Question: I'm using custom cell in UITableView to display records. I have customized the custom cell delete button while editing and making that button for selection and deselection. The Problem here is while scrolling the tableview I am getting duplicate selection and deselection on button. I have shared the image of selection also.
Please let me know where I have to handle the scrolling issue on selection and deselection of UITableViewCell
Thanks in Advance!
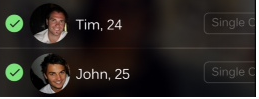
Answer: You can check the selection and replace the button image or image
'''
imgIconNormal = [UIImage imageNamed:@"icon_mark.png"];
imgIconSelected = [UIImage imageNamed:@"icon_mark_selected.png"];
'''
in CellForRowAtindexPath
'''
BOOL selected = [[tableView indexPathsForSelectedRows] containsObject:indexPath];
UIImageView *img = (UIImageView *)[cell viewWithTag:1];
img.image = selected ? imgIconSelected : imgIconNormal;
'''
and On selection
'''
- (void)tableView:(UITableView *)tableView didSelectRowAtIndexPath:(NSIndexPath *)indexPath{
UITableViewCell *cell = [tableView cellForRowAtIndexPath:indexPath];
UIImageView *img = (UIImageView *)[cell viewWithTag:1];
img.image = imgIconSelected;
}
-(void)tableView:(UITableView *)tableView didDeselectRowAtIndexPath:(NSIndexPath *)indexPath
{
UITableViewCell *cell = [tableView cellForRowAtIndexPath:indexPath];
UIImageView *imgTrackSelection = (UIImageView*)[cell viewWithTag:1];
imgTrackSelection.image = imgIconNormal;
}
'''
modify your code according to your component. I have used UIImageView